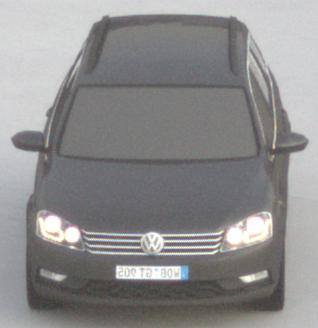
Make: VW
Model: Passat Alltrack 1.8 TSI
Detailed model: Passat (B7) Alltrack
Model produced from: 2012/03
Model produced until: 2013/06
Doors: 5
Color: gray
Road condition: dry road
Daytime: sunrise or sunset
Contrast: low contrast